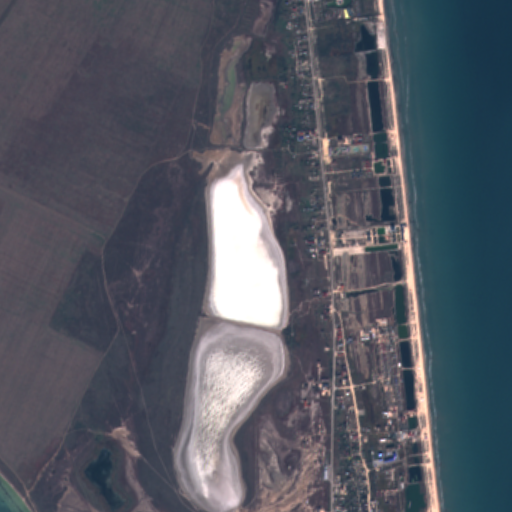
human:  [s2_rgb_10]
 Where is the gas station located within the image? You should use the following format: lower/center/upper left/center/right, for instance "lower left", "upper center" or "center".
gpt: The gas station is located in the lower center of the image.
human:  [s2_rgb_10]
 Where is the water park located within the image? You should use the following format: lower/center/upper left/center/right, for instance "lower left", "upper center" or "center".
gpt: The water park is located in the upper right of the image.
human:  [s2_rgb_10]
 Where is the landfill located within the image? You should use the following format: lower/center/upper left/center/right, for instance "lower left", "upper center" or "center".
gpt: There is no landfill in the image.